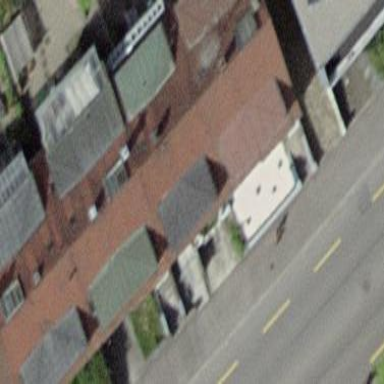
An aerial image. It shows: Terrace building.